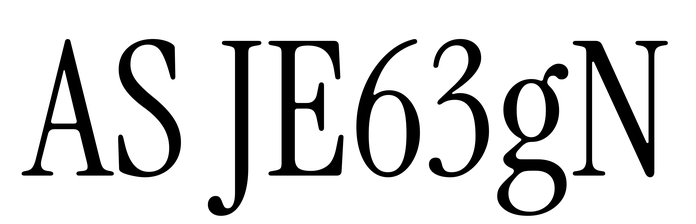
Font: InstrumentSerif-Regular